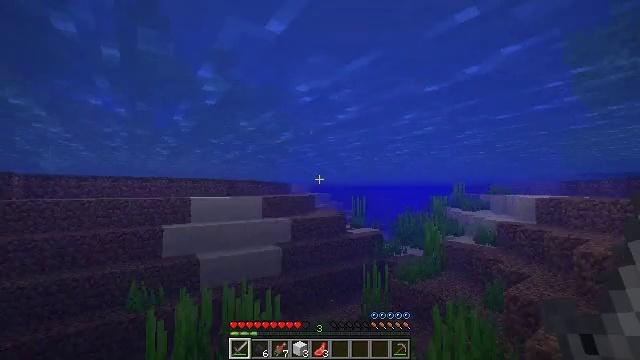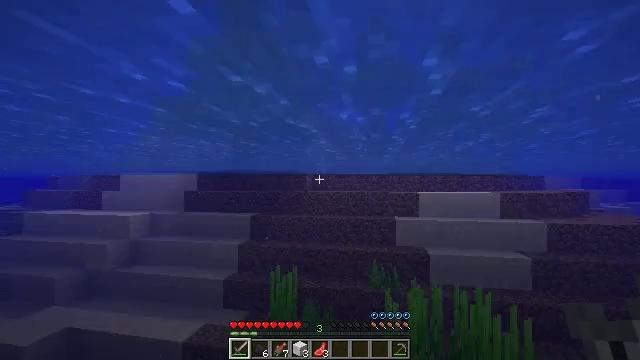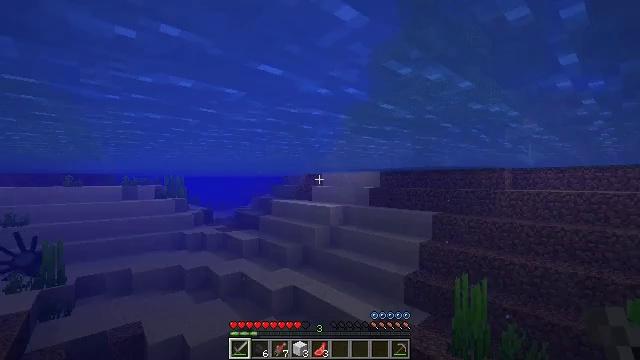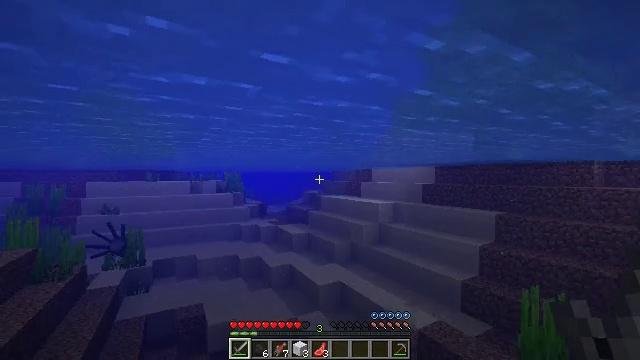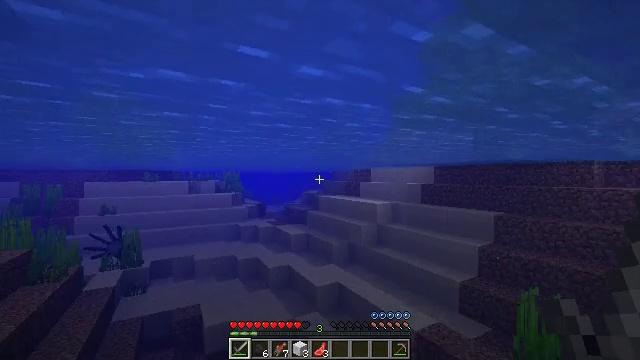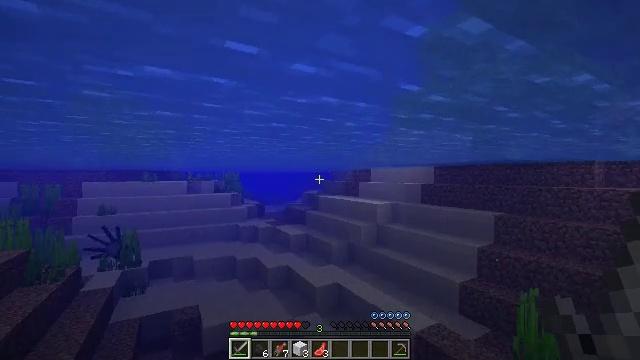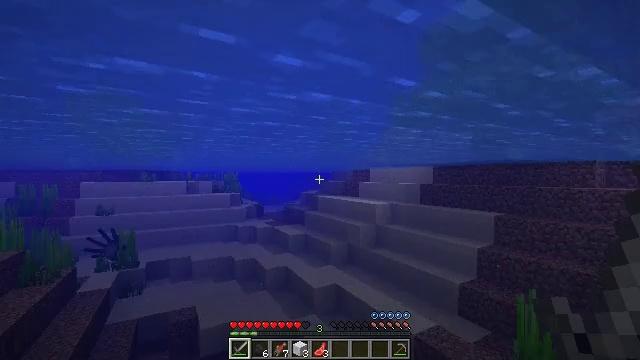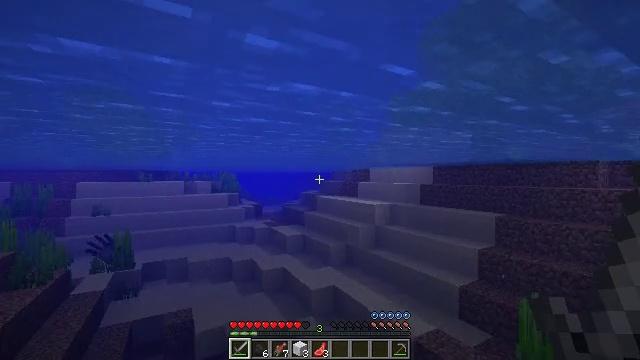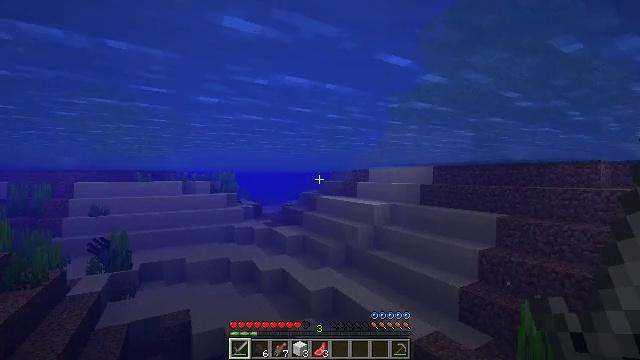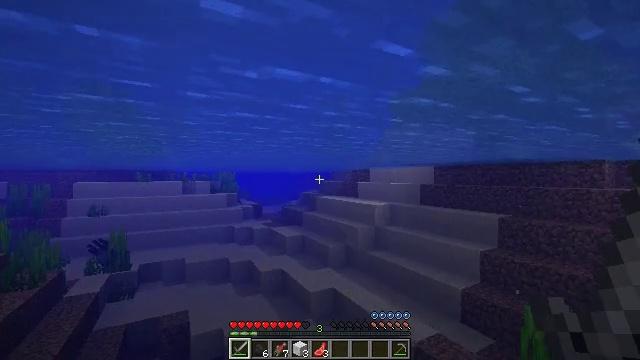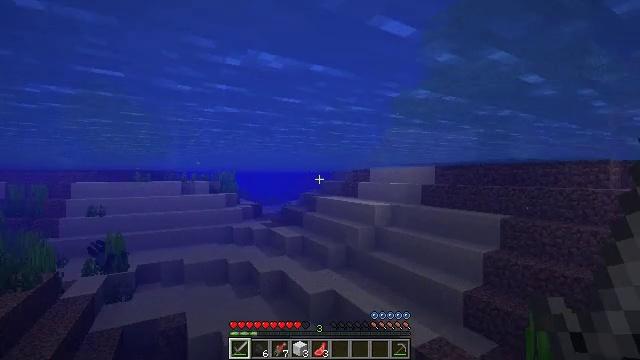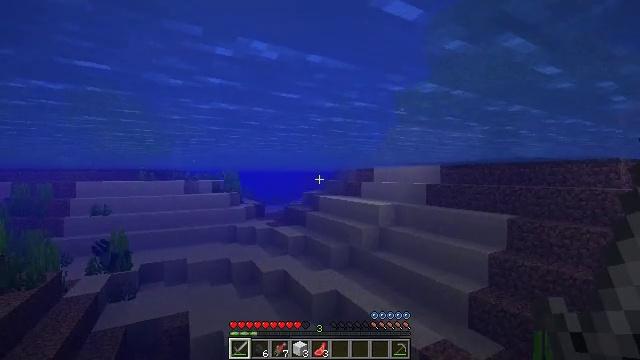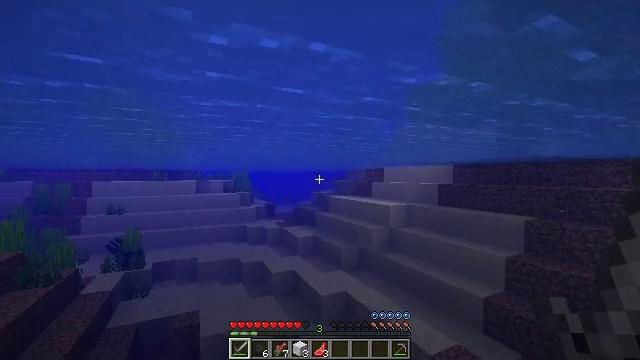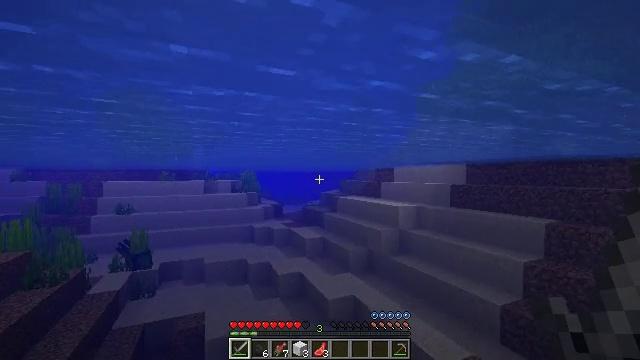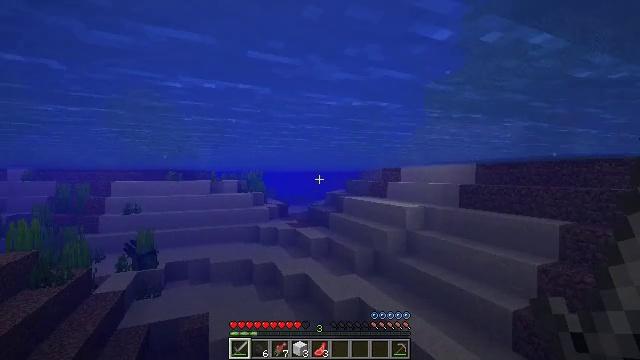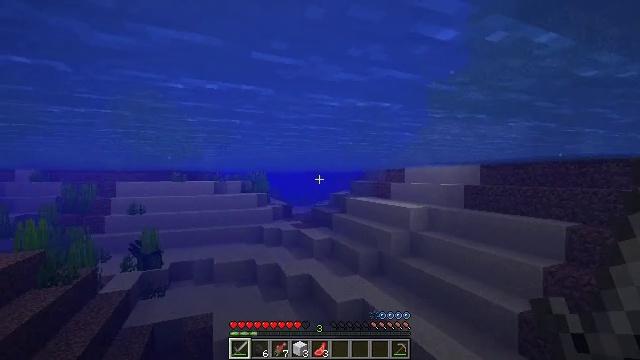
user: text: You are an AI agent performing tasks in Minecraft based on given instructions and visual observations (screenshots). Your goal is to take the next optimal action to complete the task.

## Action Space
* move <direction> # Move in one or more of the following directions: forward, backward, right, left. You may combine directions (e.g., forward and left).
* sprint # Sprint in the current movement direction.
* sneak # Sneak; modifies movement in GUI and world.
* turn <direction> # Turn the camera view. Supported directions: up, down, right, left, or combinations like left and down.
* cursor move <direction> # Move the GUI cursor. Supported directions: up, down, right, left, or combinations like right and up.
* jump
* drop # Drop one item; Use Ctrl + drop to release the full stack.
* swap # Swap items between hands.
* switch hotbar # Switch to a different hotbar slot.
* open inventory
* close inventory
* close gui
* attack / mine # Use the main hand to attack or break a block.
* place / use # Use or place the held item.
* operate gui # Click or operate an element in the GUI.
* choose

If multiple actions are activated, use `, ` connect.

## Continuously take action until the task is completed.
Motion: motion action
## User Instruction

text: Hunt fish.
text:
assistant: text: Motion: move forward and move left, turn left and down
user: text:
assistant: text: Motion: move forward and move left, turn left
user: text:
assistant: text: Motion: move forward and move left, turn left and down
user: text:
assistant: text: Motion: move forward and move left
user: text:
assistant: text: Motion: move forward and move left
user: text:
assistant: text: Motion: move forward
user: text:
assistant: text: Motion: move forward
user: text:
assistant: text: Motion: move forward
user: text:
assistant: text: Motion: move forward
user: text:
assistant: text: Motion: move forward
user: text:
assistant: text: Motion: move forward
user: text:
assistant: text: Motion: move forward, turn left
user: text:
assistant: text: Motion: move forward, turn left
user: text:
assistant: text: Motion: move forward, turn left
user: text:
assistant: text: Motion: move forward
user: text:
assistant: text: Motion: move forward
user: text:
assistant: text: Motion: move forward
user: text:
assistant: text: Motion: move forward
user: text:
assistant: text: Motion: move forward
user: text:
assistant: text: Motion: move forward, turn left
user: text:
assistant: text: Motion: move forward, turn left
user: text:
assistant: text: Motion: move forward, turn left
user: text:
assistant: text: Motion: move forward, turn left
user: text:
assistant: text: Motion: move forward
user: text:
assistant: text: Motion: move forward
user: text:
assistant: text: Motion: move forward and move right
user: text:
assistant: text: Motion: move forward and move right
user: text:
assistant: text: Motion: move forward and move right
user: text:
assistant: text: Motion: move forward and move right
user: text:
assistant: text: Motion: move forward and move right